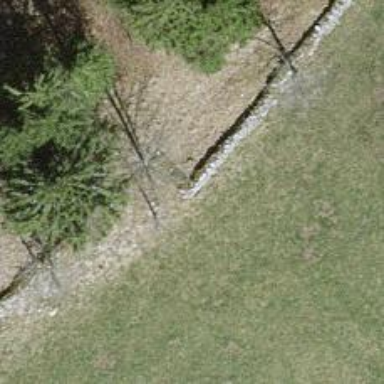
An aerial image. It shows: Wall barrier.